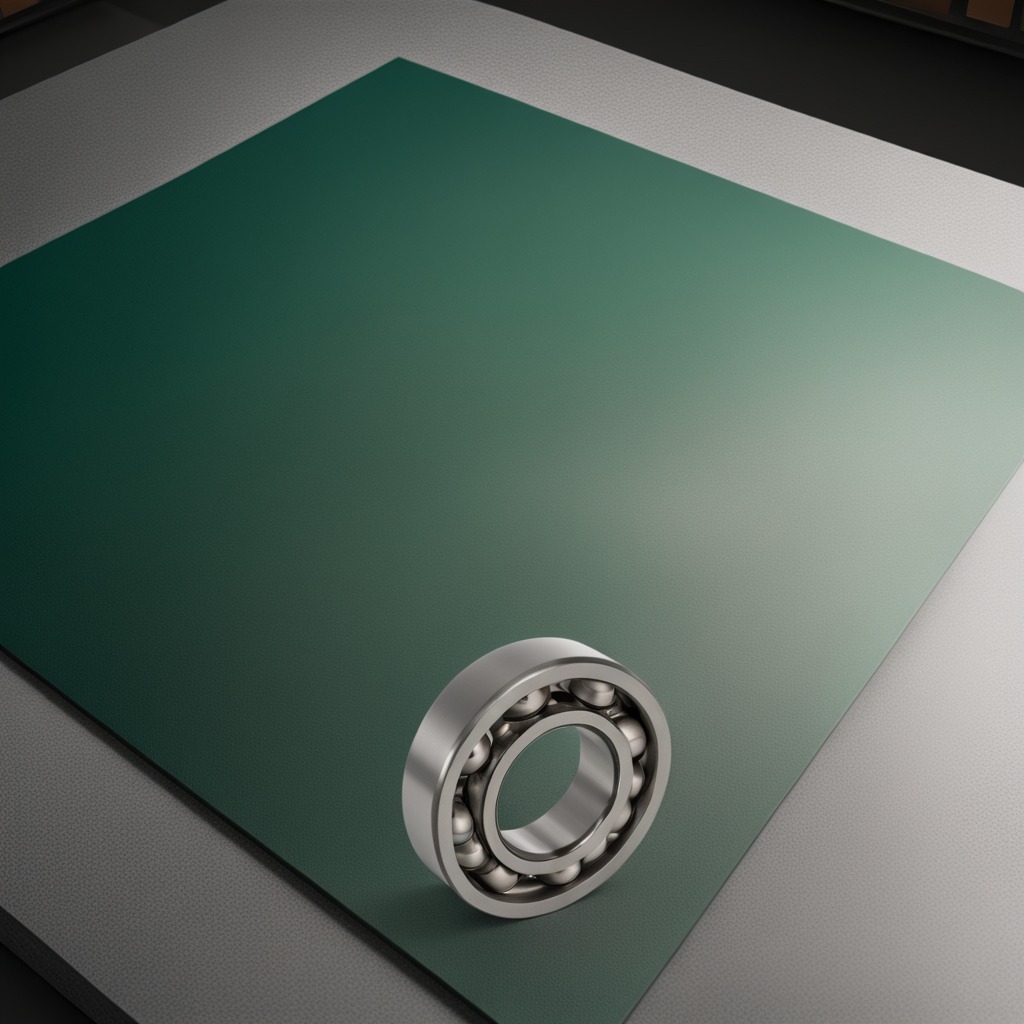
A metal ball bearing is lying on a clean granite tabletop covered with a green rubber mat inside a workshop under bright overhead lighting crisp shadows high clarity worn but beneath the mat.